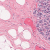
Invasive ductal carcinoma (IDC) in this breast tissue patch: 0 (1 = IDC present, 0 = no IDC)